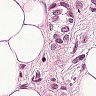
Metastatic tissue present: yes